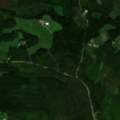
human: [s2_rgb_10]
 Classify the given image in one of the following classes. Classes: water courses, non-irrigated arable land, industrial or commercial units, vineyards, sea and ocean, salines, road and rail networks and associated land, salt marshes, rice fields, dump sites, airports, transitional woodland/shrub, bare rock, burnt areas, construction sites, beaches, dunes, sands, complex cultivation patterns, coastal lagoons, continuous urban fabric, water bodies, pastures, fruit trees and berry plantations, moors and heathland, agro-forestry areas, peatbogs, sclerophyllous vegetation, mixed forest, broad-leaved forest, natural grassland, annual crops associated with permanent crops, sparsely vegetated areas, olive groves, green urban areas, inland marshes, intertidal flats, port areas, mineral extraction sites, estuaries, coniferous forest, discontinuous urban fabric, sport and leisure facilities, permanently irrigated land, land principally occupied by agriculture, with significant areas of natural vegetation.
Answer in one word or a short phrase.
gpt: land principally occupied by agriculture, with significant areas of natural vegetation, coniferous forest, mixed forest